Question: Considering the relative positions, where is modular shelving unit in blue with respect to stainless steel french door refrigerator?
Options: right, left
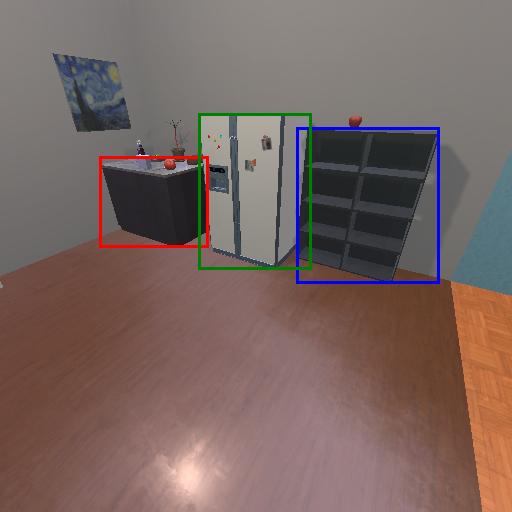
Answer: right